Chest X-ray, AP view. Patient: 46 years old, sex F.
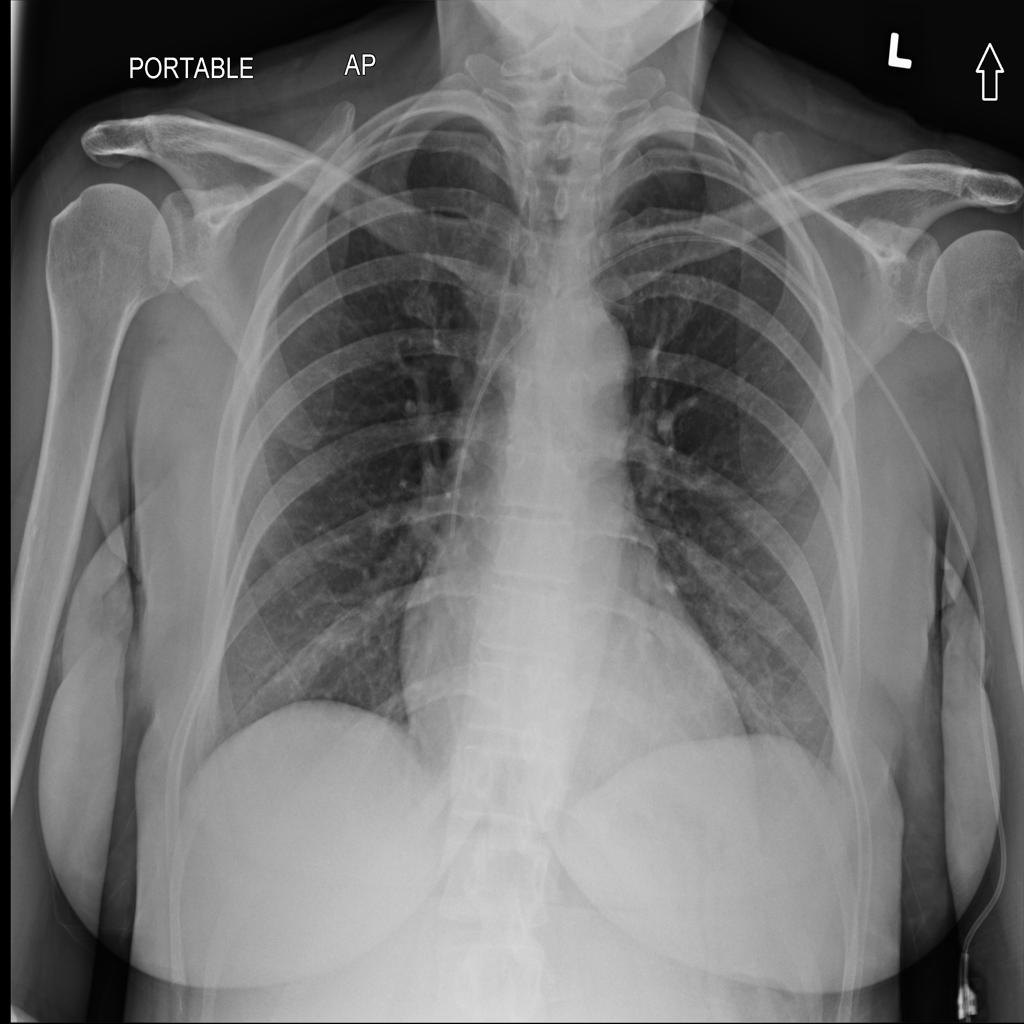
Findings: No Finding